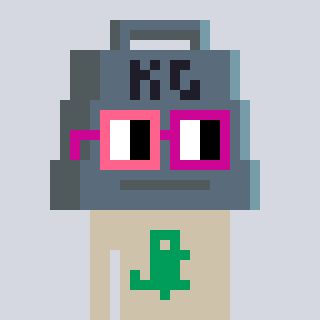
a pixel art character with square pink and red glasses, a weight-shaped head and a bege-colored body on a cool background